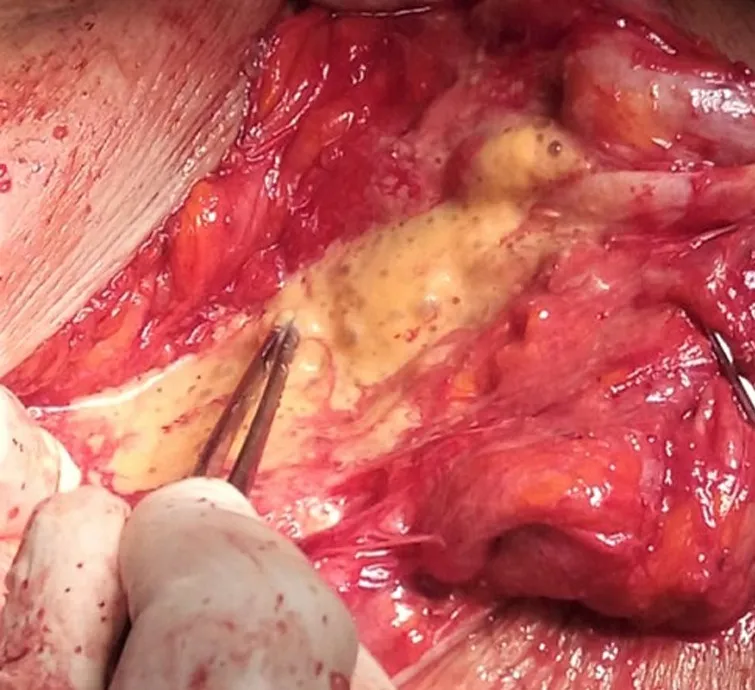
peroperative image showing infected cyst liquid.
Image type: medical_photograph (other_medical_photograph)